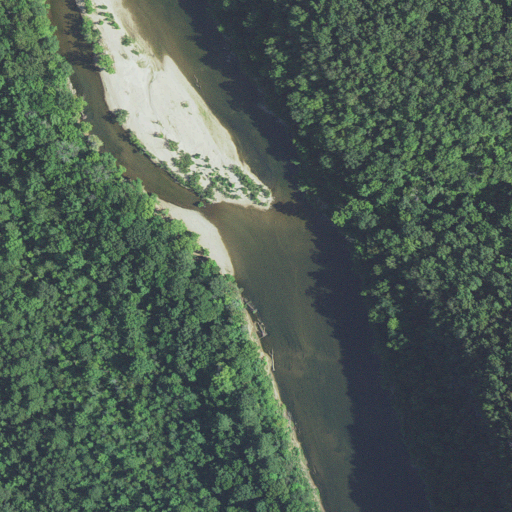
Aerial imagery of bar in Arkansas named Cow Rock Shoals containing deciduous forest, open water, mixed forest, barren land, evergreen forest, open development, low intensity development, and medium intensity development